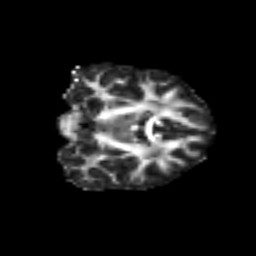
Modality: FA
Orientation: coronal
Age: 31
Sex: female
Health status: ill
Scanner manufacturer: siemens
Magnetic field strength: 3 T
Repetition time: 8.7 s
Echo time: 0.11 s